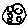
Label: moon